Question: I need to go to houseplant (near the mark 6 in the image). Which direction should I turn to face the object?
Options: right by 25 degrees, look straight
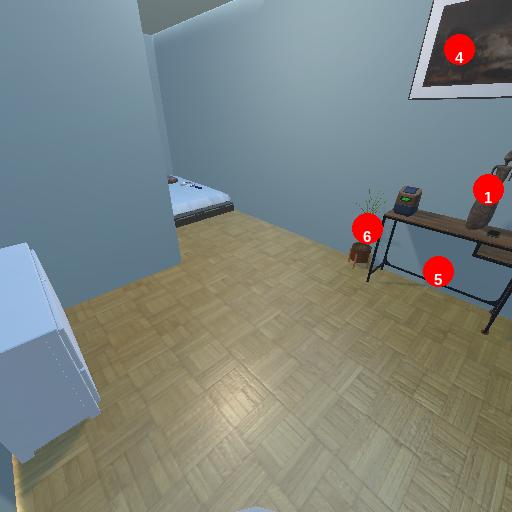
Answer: right by 25 degrees